九年级 · 度量几何学
等腰三角形 $A B C$ 的底边 $A C$ 长为 6 , 其外接圆的半径长为 5 , 则三角形 $A B C$ 的面积是 $\qquad$ .

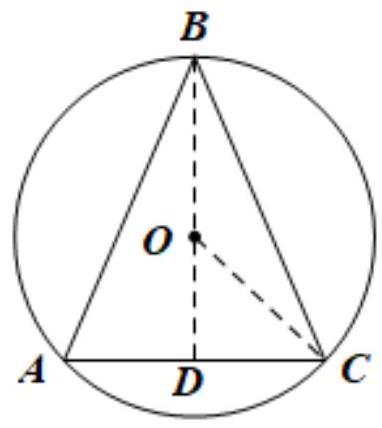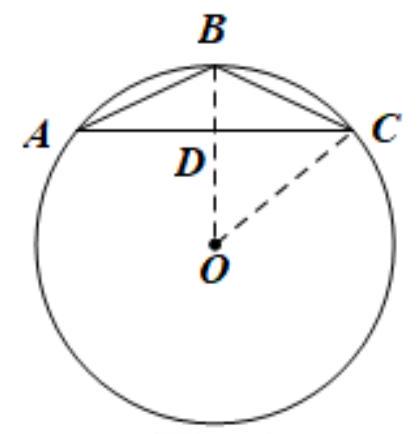
答案: 3或27


解析: 【分析】

本题主要考查了三角形的外接圆和外心, 等腰三角形的性质, 勾股定理, 三角形的面积等知识点, 解此题的关键是求出高 $B D$ 的长度, 此题用的数学思想是分类讨论思想.

如图(1)和(2), 由等腰三角形的外心在三角形的底边的高上, 根据勾股定理求出 $O D$ 的长, 进一步求出 $B D$ 的长, 根据三角形的面积公式即可求出答案.

【解答】

解: 连接 $O B$ (或连接并延长 $B O$ ) 交 $A C$ 于 $D$, 连接 $O C$,

$\because$ 圆 $O$ 是等腰三角形的外接圆, $O$ 是外心, 且 $A B=B C$,

$\therefore B D \perp A C, A D=D C=3$,

有两种情况:

(1)如图(1):

图 (1)

$O C=5$, 由勾股定理得: $O D=\sqrt{O C^{2}-C D^{2}}=\sqrt{5^{2}-3^{2}}=4$,

即: $B D=4+5=9$,

$\therefore S_{\triangle A B C}=\frac{1}{2} A C \cdot B D=\frac{1}{2} \times 6 \times 9=27$;

(2)如图(2):

图（2）

同法可求 $O D=4, B D=5-4=1$,

$\therefore S_{\triangle A B C}=\frac{1}{2} A C \cdot B D=\frac{1}{2} \times 6 \times 1=3$.

故答案为3或27.